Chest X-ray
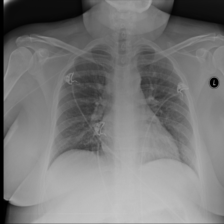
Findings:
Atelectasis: negative
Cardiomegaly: negative
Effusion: negative
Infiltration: negative
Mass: negative
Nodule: negative
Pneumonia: negative
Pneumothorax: negative
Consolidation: negative
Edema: negative
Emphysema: negative
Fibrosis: negative
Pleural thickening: negative
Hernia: negative